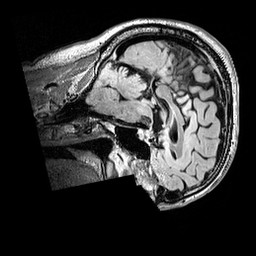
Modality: FLAIR
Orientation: sagittal
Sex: male
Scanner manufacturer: siemens
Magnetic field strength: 3 T
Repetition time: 5 s
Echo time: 0.395 s